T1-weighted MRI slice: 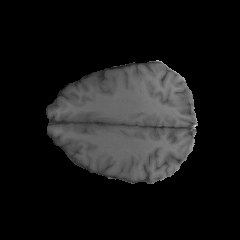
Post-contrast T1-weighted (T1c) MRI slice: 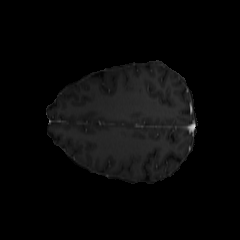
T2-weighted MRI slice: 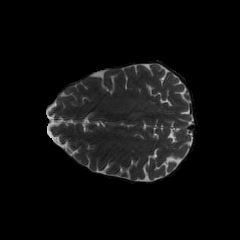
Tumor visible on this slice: no